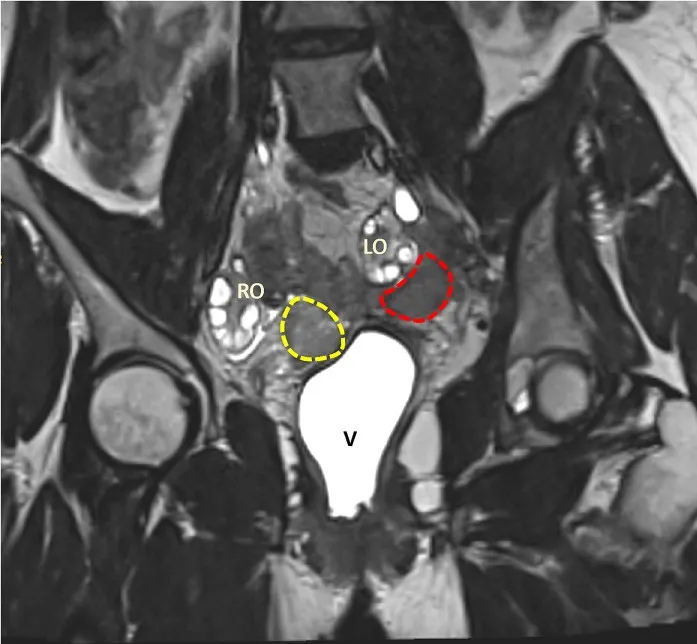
Magnetic resonance imaging (MRI) showing two infiltrative formations. The first formation is located near the right vaginal fornix (outlined in yellow), while the second is located in the left adnexal region (outlined in red). The anatomic structures shown include the right ovary (RO), the left ovary (LO), and the vagina (V).
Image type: radiology (mri)